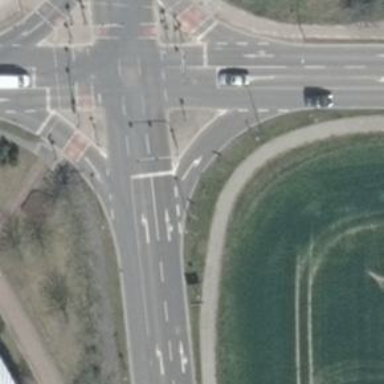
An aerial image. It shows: Road with traffic signals.